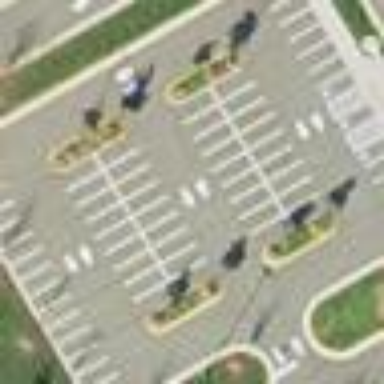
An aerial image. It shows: Parking aisle designated as service road.